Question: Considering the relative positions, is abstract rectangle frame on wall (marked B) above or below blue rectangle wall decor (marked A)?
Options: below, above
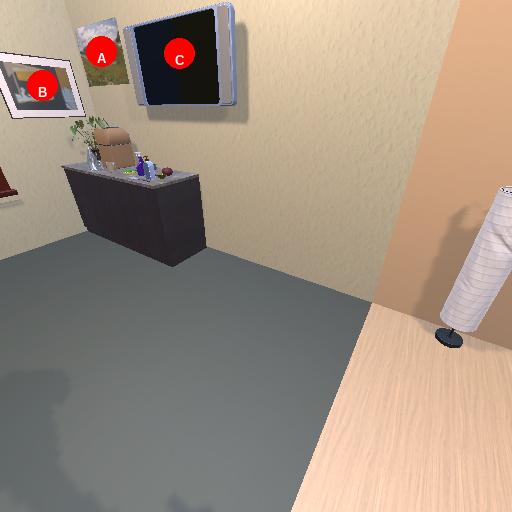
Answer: below